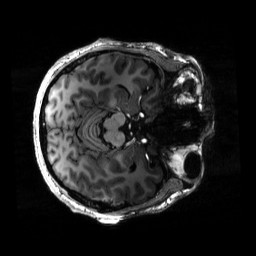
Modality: T1w
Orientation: axial
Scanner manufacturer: siemens
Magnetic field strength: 6.98 T
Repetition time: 2.3 s
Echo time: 0.00273 s